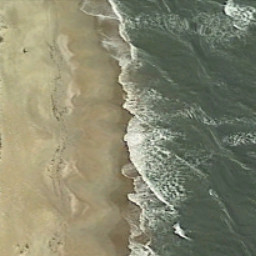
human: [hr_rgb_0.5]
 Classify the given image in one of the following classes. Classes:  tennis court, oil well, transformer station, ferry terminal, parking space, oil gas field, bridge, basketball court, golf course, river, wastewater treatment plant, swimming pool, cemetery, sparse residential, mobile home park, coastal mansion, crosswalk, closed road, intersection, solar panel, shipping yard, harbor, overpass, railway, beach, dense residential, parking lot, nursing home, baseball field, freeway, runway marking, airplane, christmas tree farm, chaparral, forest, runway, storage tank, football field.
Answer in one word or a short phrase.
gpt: beach